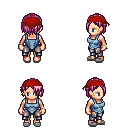
a pixel art fantasy rpg character, female body template, human, light skin, blue vest, metal pants, pink bangs hairstyle, red bandana, bracelets, white slippers, four views (front, back, left, right), 2x2 character sprite sheet, small pixel art, hard edges, no anti-aliasing